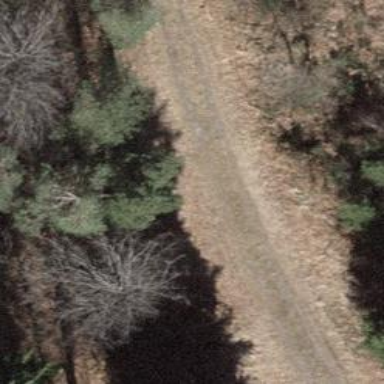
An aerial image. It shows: Gravel track with grade 4 quality.